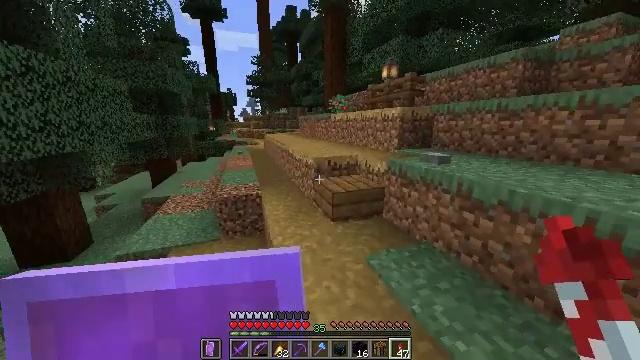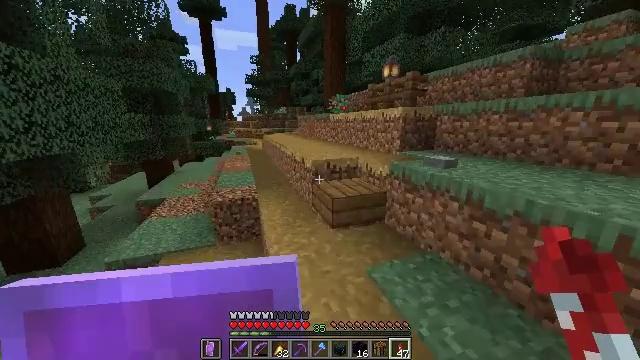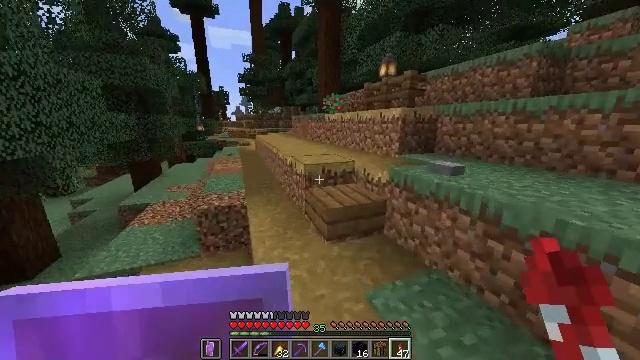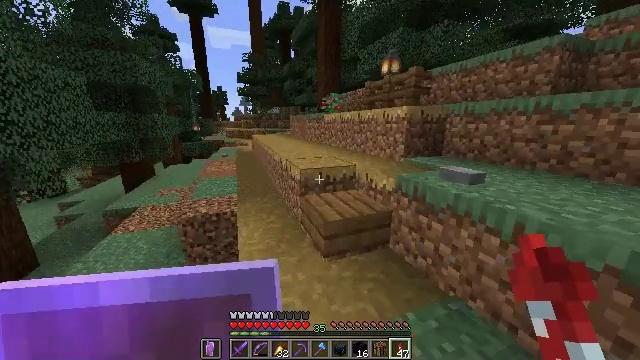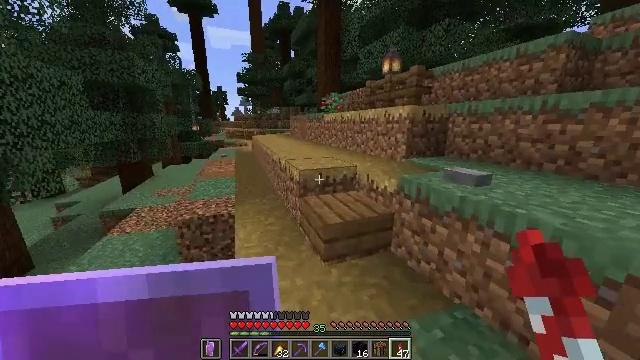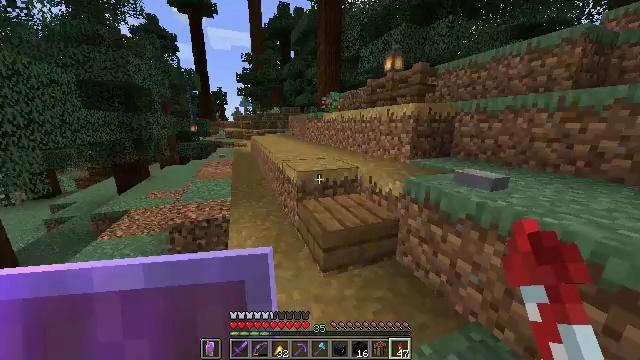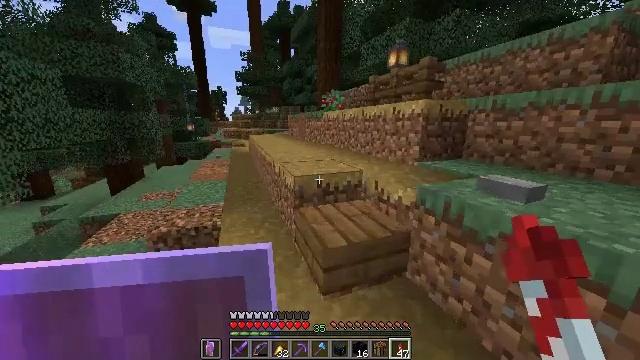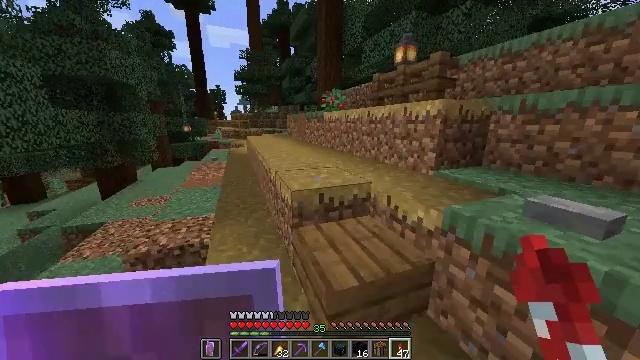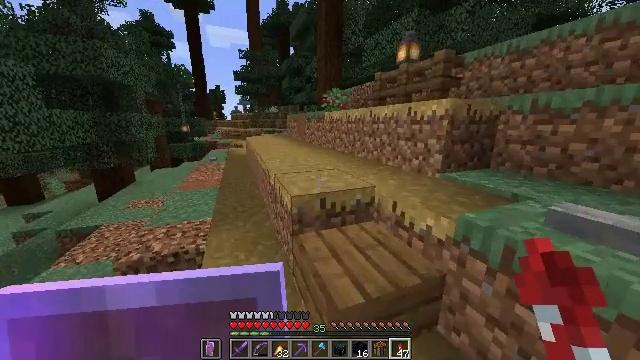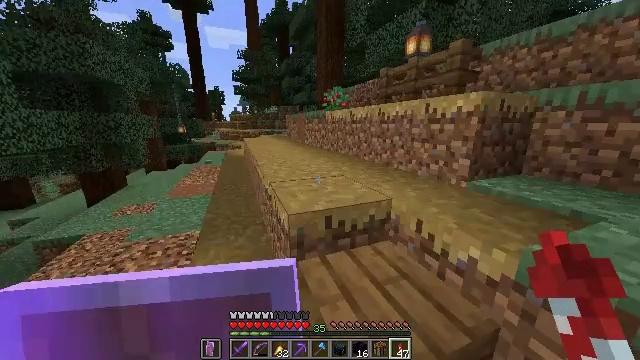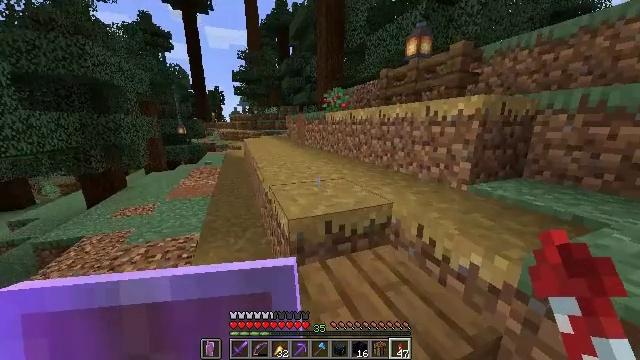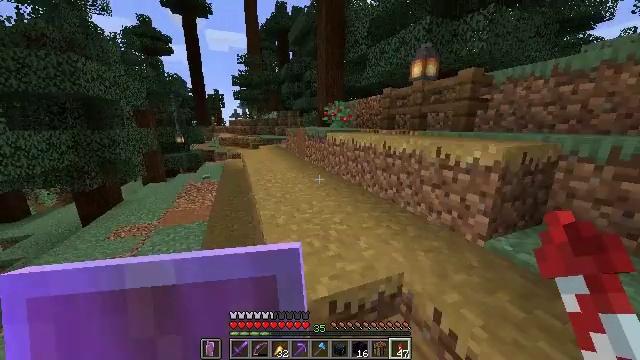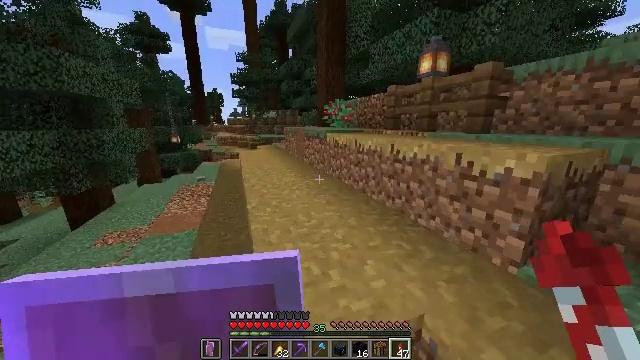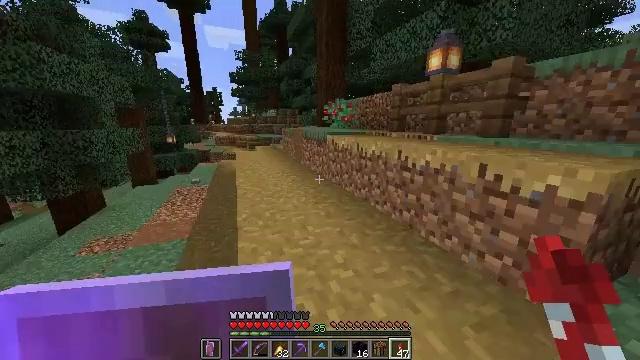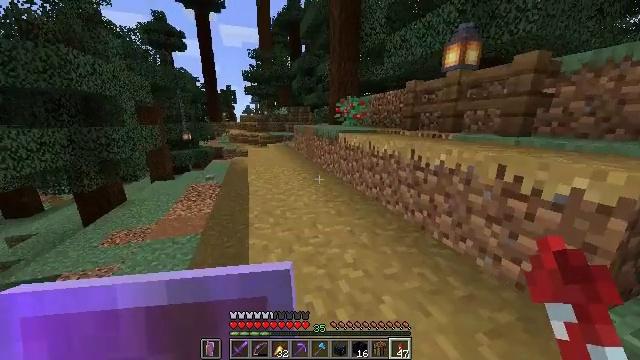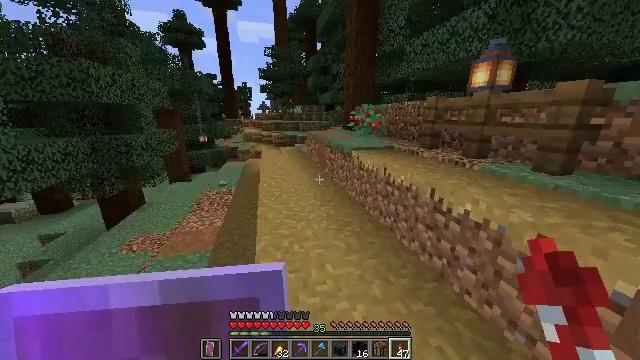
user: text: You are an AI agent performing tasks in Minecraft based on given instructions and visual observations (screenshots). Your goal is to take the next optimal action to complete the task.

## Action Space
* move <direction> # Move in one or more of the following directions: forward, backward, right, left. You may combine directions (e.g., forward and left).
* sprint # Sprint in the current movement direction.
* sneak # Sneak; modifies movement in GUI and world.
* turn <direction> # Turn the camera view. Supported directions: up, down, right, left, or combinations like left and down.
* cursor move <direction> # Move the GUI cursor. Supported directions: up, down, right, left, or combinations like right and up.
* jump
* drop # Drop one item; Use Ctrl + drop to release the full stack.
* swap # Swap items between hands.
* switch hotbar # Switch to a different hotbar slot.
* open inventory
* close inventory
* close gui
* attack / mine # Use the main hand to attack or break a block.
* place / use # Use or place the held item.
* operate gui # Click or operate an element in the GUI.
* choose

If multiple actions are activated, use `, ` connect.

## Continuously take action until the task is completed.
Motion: motion action
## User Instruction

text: Create a light gray carpet in the crafting table.
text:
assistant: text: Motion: move forward, sprint, attack / mine
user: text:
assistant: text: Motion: move forward, sprint, turn right, attack / mine
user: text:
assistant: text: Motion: move forward, sprint, attack / mine
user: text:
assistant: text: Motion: move forward, sprint, attack / mine
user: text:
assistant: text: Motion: move forward, sprint, attack / mine
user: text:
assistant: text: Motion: move forward, sprint, attack / mine
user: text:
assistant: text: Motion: move forward, sprint, attack / mine
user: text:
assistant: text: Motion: move forward, sprint, attack / mine
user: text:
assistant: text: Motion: move forward, sprint, attack / mine
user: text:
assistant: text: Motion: move forward, sprint, attack / mine
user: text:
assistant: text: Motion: move forward, sprint, attack / mine
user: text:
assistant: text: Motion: move forward, sprint, attack / mine
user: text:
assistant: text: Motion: move forward, sprint, attack / mine
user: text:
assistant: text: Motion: move forward, sprint, turn left, attack / mine
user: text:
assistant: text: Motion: move forward, sprint, turn left and down, attack / mine
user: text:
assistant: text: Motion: move forward, sprint, turn left, attack / mine
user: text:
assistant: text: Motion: move forward, sprint, turn left, attack / mine
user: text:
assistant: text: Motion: move forward, sprint, turn left and down, attack / mine
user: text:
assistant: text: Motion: move forward, sprint, turn left, attack / mine
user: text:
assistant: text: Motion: move forward, sprint, attack / mine
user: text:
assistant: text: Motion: move forward, sprint, attack / mine
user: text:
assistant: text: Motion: move forward, sprint, attack / mine
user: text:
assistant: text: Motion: move forward, sprint, attack / mine
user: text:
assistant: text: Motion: move forward, sprint, attack / mine
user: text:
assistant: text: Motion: move forward, sprint, attack / mine
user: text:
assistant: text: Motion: move forward, sprint, attack / mine
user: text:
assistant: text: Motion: move forward, sprint, attack / mine
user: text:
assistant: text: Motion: move forward, sprint, attack / mine
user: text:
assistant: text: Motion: move forward, sprint, attack / mine
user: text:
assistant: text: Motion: move forward, sprint, attack / mine